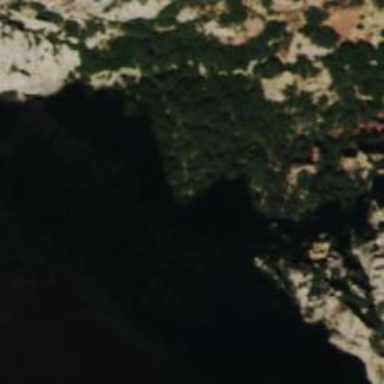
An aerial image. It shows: Natural cliff.